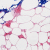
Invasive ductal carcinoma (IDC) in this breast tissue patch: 0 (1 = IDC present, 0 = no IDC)